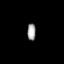
Tissue: prostate
Cell type: T cells
Senescence score: 0.2888
Nuclear area (px): 139
Mean DAPI intensity: 161.921